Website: walmart
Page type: review-order
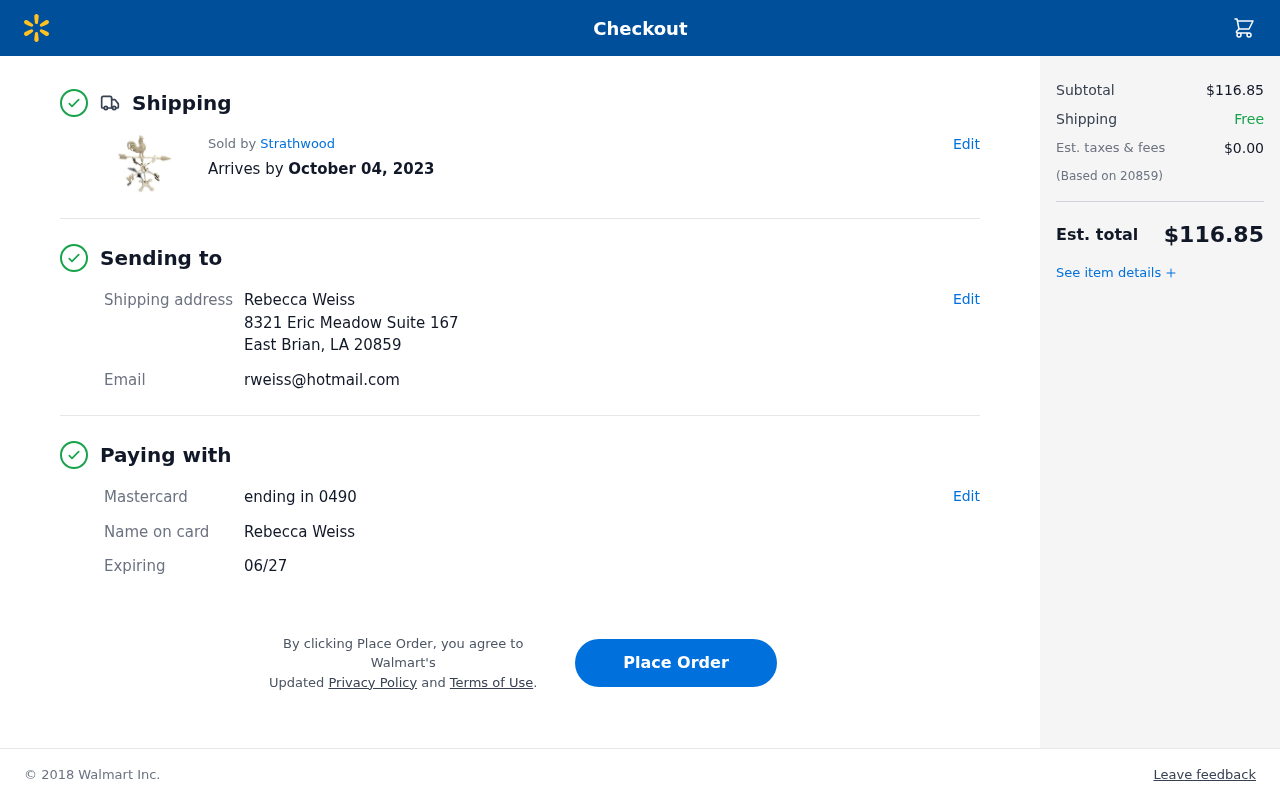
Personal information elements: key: PII_CARD_EXPIRY
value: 06/27
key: PII_CARD_LAST4
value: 0490
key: PII_CARD_TYPE
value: Mastercard
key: PII_CITY_STATE_ZIP
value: East Brian, LA 20859
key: PII_EMAIL
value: rweiss@hotmail.com
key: PII_FULLNAME
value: Rebecca Weiss
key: PII_FULLNAME2
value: Rebecca Weiss
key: PII_POSTCODE
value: (Based on 20859)
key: PII_STREET
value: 8321 Eric Meadow Suite 167
Product elements: key: PRODUCT1_BRAND
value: Strathwood
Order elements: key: ORDER_DELIVERY_DATE
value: October 04, 2023
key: ORDER_SUBTOTAL
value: $116.85
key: ORDER_TAX
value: $0.00
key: ORDER_TOTAL
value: $116.85